Question: I am trying to get crypto-js library to encrypt/decrypt a simple message, please see the following jsfiddle (<URL>
'''
<script>
var encrypted = CryptoJS.AES.encrypt("this is some test", "770A8A65DA156D24EE2A093277530142");
var decrypted = CryptoJS.AES.decrypt(encrypted, "770A8A65DA156D24EE2A093277530142");
alert(decrypted);
</script>
'''
is that, it is not decrypting the message properly, I have tried AES and DES but both do not work, what im I doing wrong? please see below screenshot

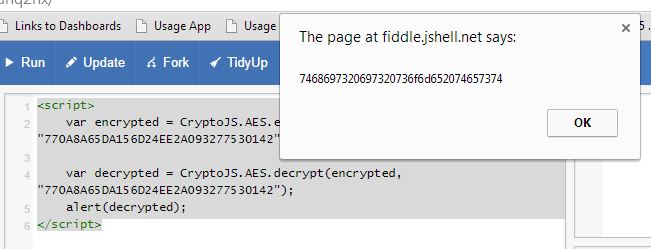
Answer: It's almost correct. The string you get is a hexadecimal representation of your original string. Try to convert it like this:
'''
var decrypted = CryptoJS.AES.decrypt(encrypted, "770A8A65DA156D24EE2A093277530142").toString(CryptoJS.enc.Utf8);
'''
forked jsfiddle: <URL>